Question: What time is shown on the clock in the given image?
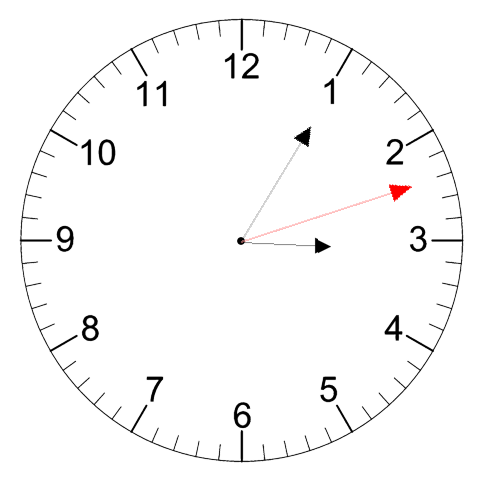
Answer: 03:05:12